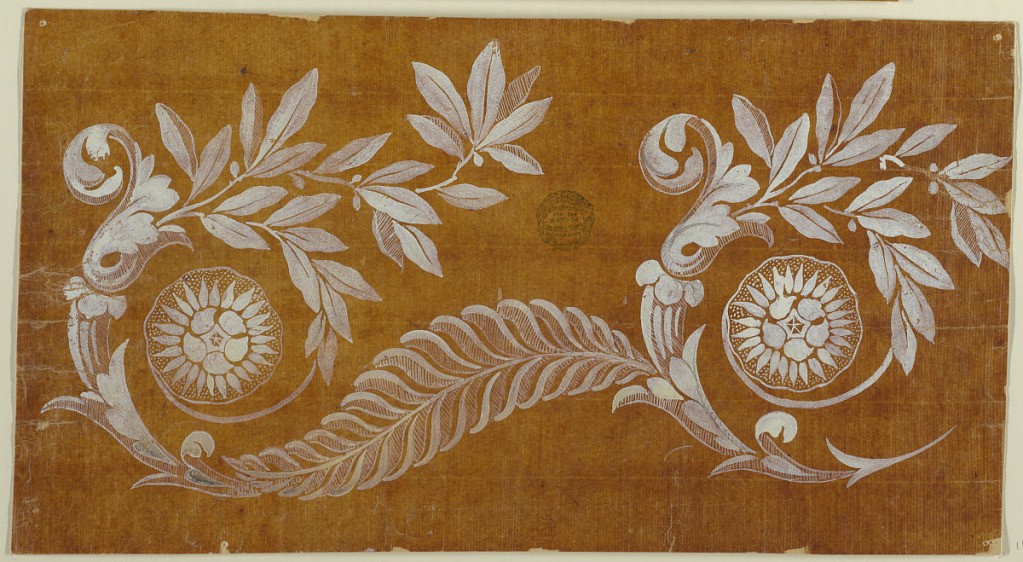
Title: Design for a Woven or Embroidered Horizontal Border of the "Fabrique de St. Ruf"
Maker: Fabrique de Saint Ruf, Lyon, France
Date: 1805-1815
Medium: Brush and gouache, graphite on glazed tracing paper
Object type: Drawing
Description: A rinceau consists of a feathery leaf, parts of acanthus, a laurel bough, with a flower at the end of the spiral. One and a half repeats are shown.